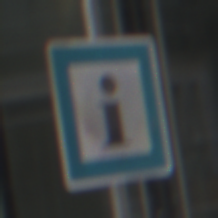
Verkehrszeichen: Informationsstelle
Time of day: Midday
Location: Outdoor (Urban)
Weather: Overcast
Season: NotSpecified
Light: Natural